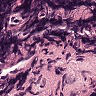
Metastatic tissue present: no